Question: I am having problems trying to find the FWHM of some data. I initially tried to fit a curve using 'interpolate.interp1d'. With this I was able to create a function that when I entered an x value it would return an interpolated y value. The issue is that I need the inverse of this functionality. In other words, I want to switch my independent and dependent variables. When I try to switch them, I get errors because the independent data has to be sorted. If I sort the data, I will lose the indexes, and therefore lose the shape of my graph.
I tried:
'''
x = np.linspace(0, line.shape[0], line.shape[0])
self.x_curve = interpolate.interp1d(x, y, 'linear')
'''
where 'y' is my data.
To get the inverse, I tried:
'''
self.x_curve = interpolate.interp1d(sorted(y), x, 'linear')
'''
but the values are off.
I then moved on and tried to use UnivariateSpline and get the roots to find the FWHM (from this question here: <URL> method keeps giving me an empty list '[]'.
This is what I used:
'''
x_curve = interpolate.UnivariateSpline(x, y)
r = x_curve.roots()
print(r)
'''
Here is an image of the data (with the UnivariateSpline):

Any ideas? Thanks.
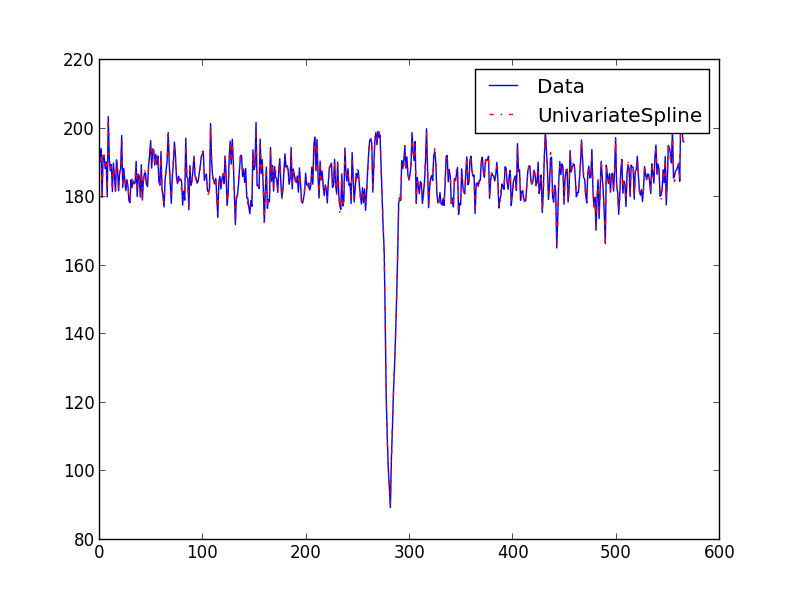
Answer: Using 'UnivariateSpline.roots()' to get FWHM will only work if you shift the data so that its value is 0 at FWHM.
Seeing that the background of the data is noisy, I'd first estimate the baseline. For example:
'''
y_baseline = y[(x<200) & (x>350)].mean()
'''
(adjust the limits for 'x' as you see fit). Then shift the data so that the middle of the baseline and the peak is at 0. Seeing that your data has a minimum and not a maximum as in the example, I'm using 'y.min()':
'''
y_shifted = y - (y.min()+y_baseline)/2.0
'''
Now fit a spline to this shifted data and 'roots()' should be able to find the roots, the difference of which is the FWHM.
'''
x_curve = interpolate.UnivariateSpline(x, y_shifted, s=0)
x_curve.roots()
'''
Increase the 's' parameter if you want to estimate the FWHM from smoothed data.